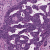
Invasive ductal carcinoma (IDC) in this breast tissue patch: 1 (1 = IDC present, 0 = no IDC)